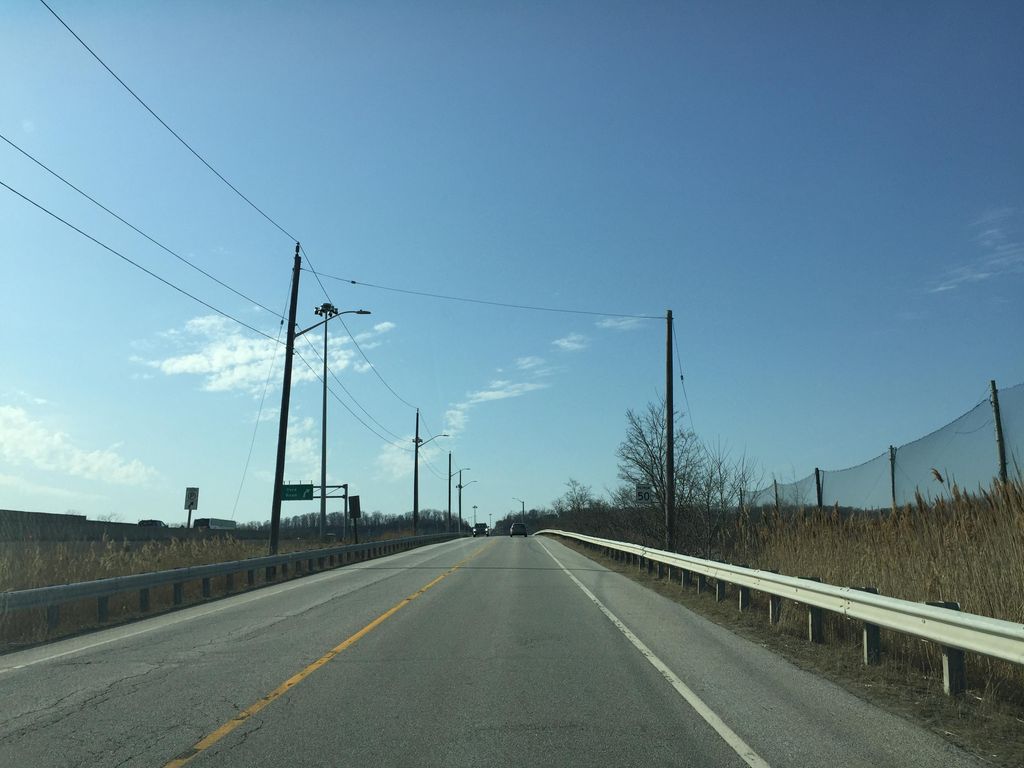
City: hamilton